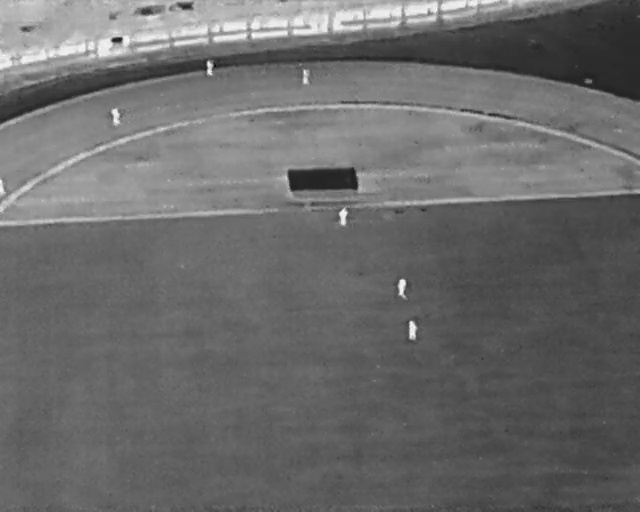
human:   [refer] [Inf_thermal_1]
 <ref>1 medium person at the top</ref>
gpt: <box>[[46, 13, 49, 15, 2]]</box>

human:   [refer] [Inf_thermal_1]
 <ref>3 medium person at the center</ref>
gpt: <box>[[52, 41, 55, 43, 2], [61, 55, 64, 57, 2], [62, 63, 66, 65, 2]]</box>

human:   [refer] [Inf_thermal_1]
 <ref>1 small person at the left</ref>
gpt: <box>[[0, 35, 1, 37, 2]]</box>